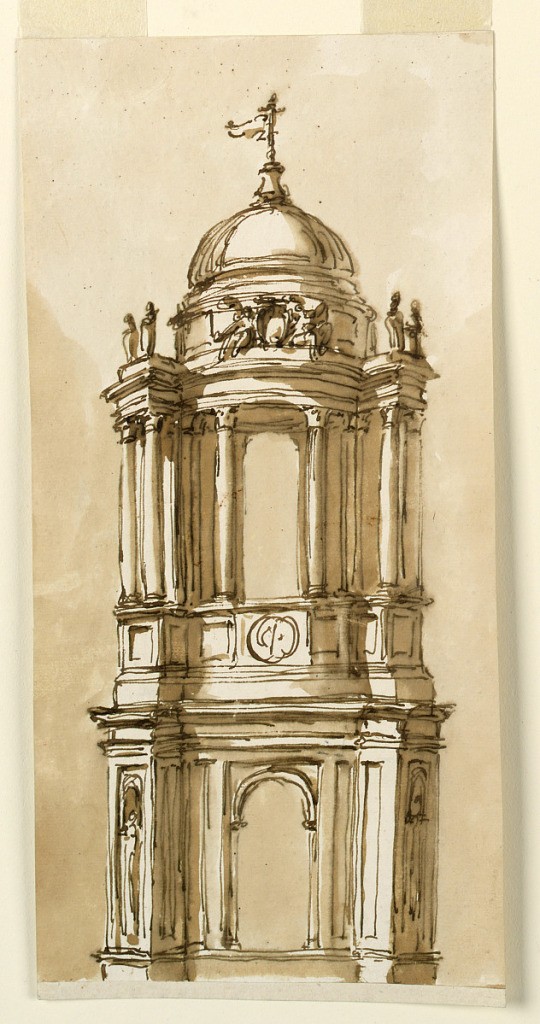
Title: Steeple in Baroque style
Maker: Giuseppe Barberi, Italian, 1746–1809
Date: ca. 1795
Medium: Pen and brown ink, brush and brown wash on lined off-white laid paper
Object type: Drawing
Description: Two stories with a dome. Pillars with statues in niches are disposed obliquely at the corners of the lower story, pairs of columns, with statues above the entablature are similarly disposed in the upper story. A window is at the front of the lower story. The upper one is like an open pavilion. An escutcheon is supported by two figures in front of the tambour. Colored background.